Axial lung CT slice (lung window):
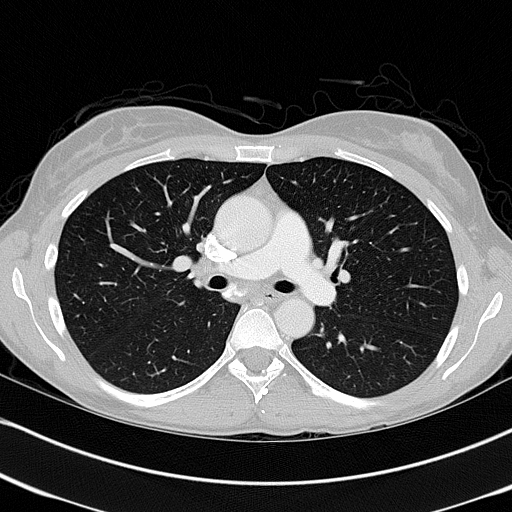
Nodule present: no